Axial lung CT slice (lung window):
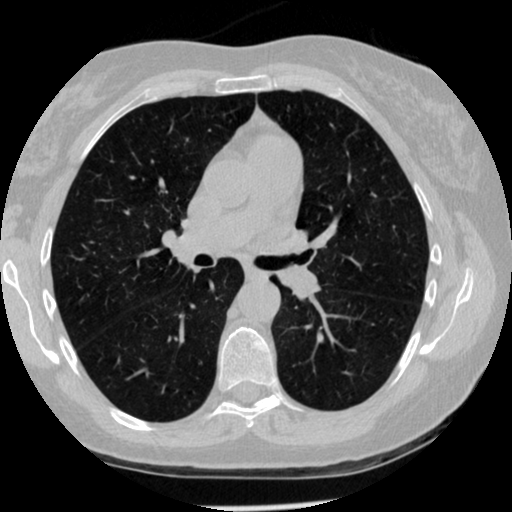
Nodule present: no